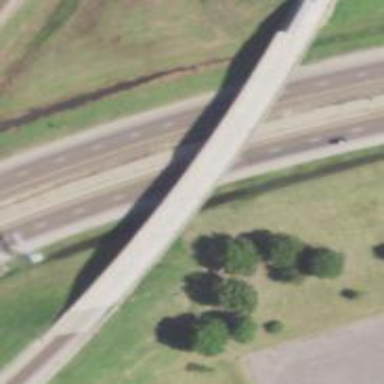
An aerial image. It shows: Beam structure bridge on motorway link.